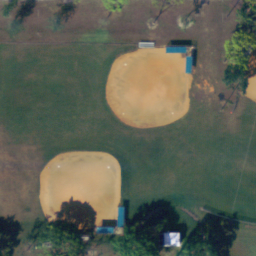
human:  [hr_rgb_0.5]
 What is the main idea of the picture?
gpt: baseball diamond